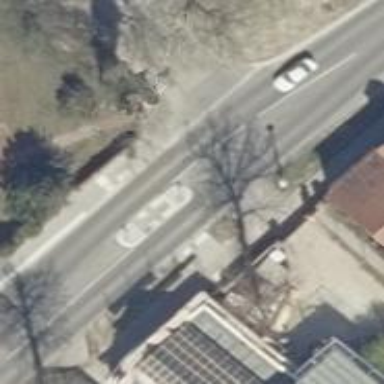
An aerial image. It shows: Unmarked footway crossing with traffic island.